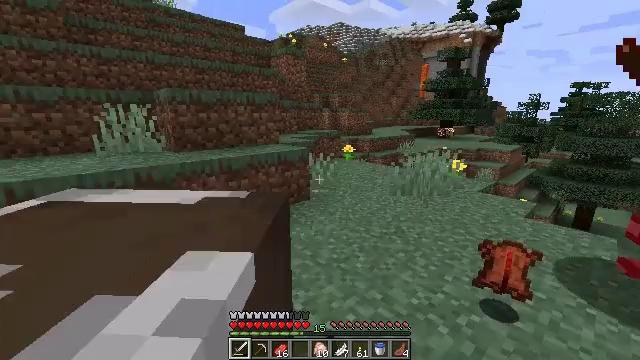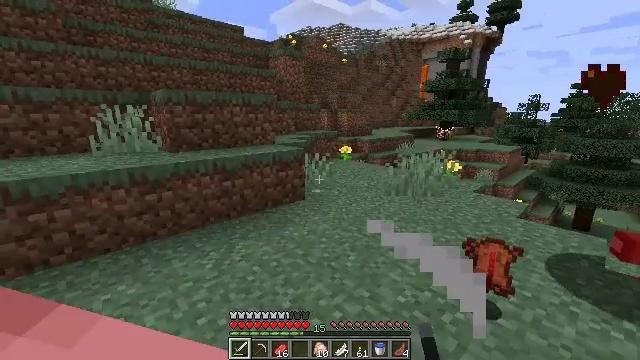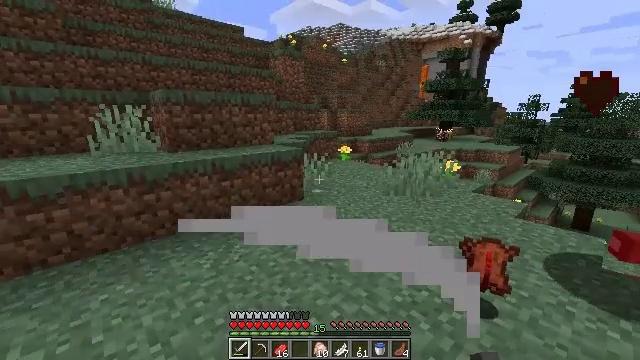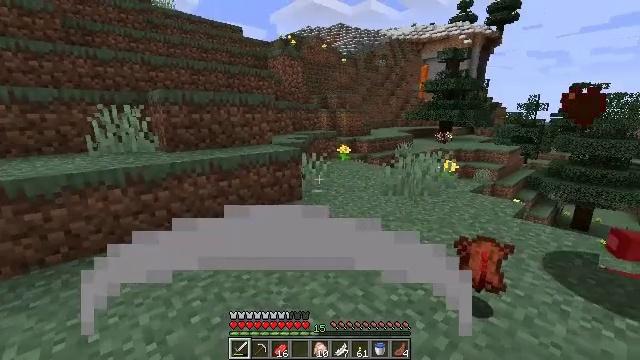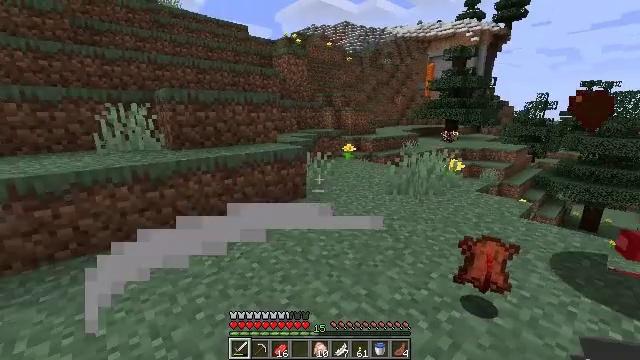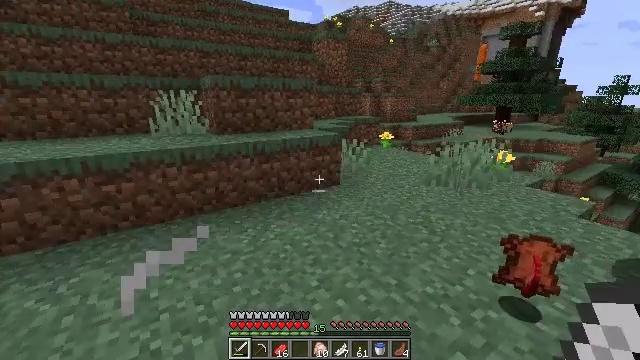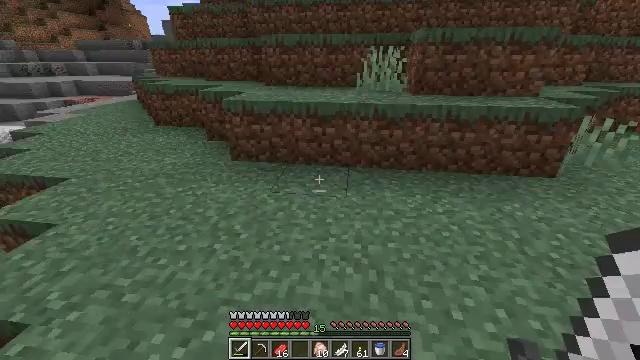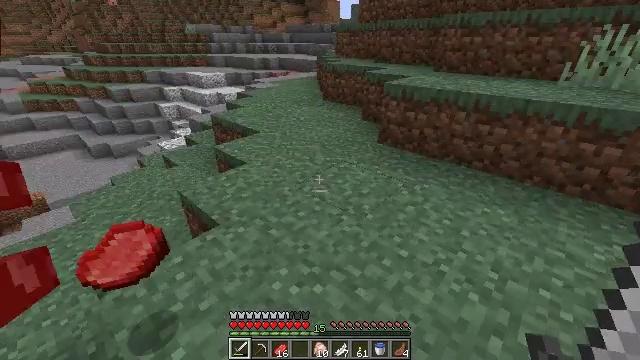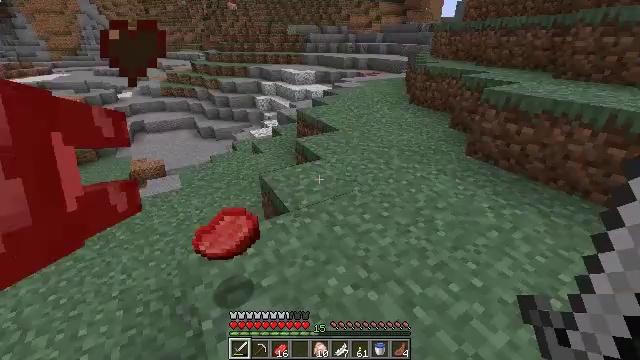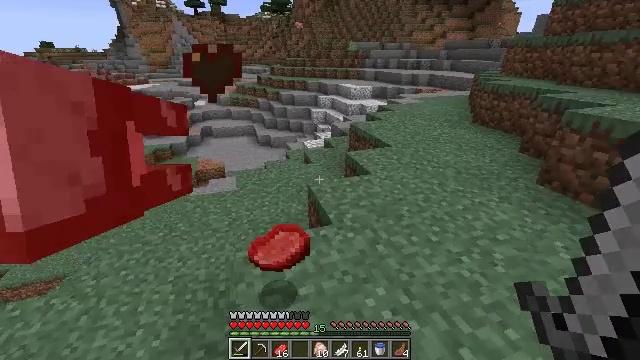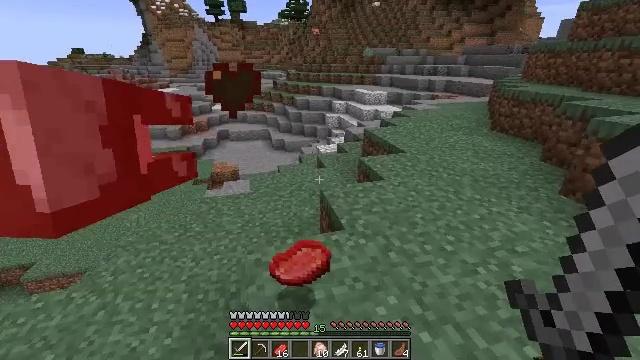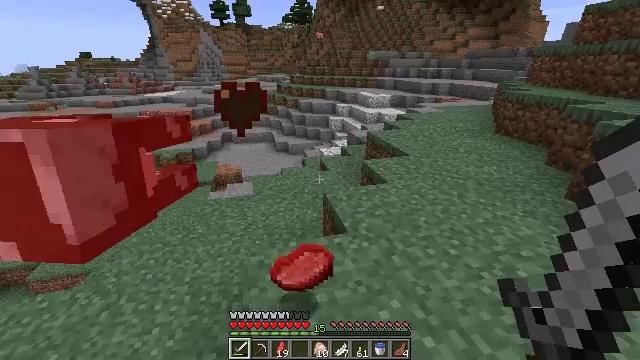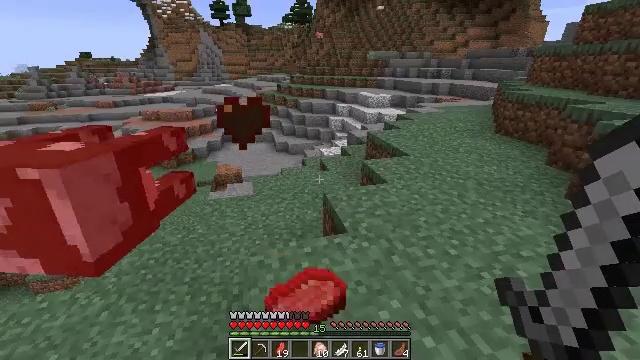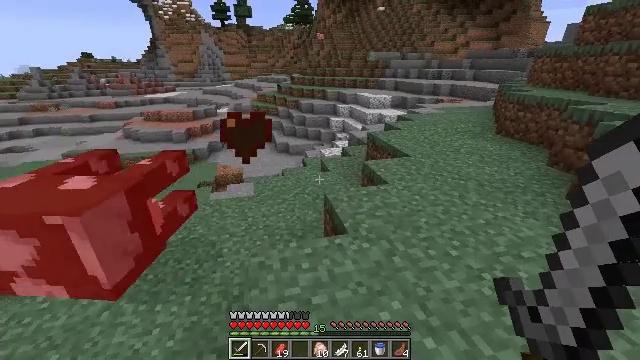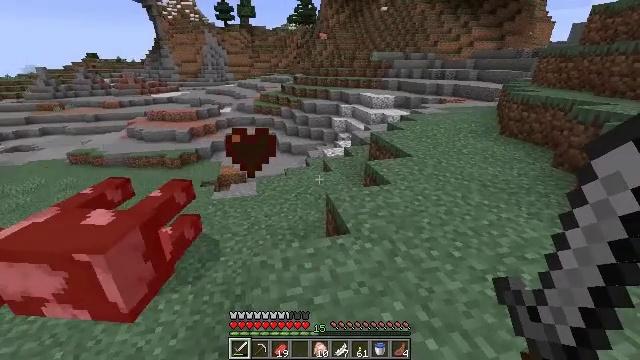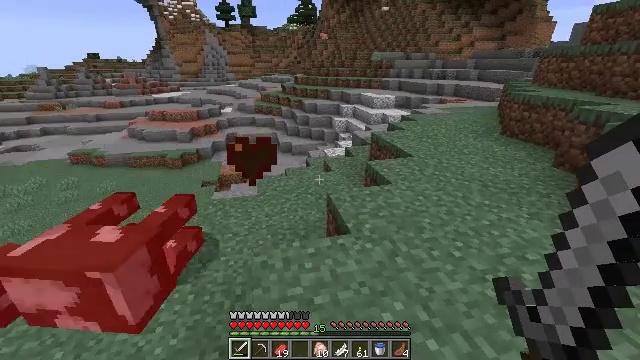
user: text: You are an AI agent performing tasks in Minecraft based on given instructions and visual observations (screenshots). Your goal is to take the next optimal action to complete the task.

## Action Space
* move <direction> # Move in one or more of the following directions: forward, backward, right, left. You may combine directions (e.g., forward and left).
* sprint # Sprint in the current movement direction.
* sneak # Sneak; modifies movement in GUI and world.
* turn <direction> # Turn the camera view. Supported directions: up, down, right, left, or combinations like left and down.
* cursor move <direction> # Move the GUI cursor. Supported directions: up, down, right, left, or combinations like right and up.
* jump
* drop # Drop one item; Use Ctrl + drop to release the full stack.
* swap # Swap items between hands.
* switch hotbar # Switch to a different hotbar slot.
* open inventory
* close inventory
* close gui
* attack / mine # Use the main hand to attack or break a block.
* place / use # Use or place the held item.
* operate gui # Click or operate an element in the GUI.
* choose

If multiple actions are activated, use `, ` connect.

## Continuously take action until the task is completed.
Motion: motion action
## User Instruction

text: Gather grass block for landscaping.
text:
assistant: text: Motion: no_op
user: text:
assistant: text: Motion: no_op
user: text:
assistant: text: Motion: no_op
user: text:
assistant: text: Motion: turn left
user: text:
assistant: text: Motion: turn left and down
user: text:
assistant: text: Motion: turn left and down
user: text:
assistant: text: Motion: turn left and down
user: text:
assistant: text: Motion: turn left
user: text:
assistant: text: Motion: turn left and up
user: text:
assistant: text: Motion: turn left and up
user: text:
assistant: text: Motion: no_op
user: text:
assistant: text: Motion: no_op
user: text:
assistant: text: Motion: no_op
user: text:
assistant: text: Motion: no_op
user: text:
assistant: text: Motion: no_op
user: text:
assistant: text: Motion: no_op
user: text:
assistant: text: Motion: no_op
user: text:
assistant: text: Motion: turn right and down
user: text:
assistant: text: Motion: turn right and down
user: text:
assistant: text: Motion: turn left and down
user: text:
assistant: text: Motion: move forward, turn left and down
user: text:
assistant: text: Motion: move forward, turn right
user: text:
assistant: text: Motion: move forward, turn right and down
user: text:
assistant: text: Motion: move forward, turn right
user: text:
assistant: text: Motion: turn right and up
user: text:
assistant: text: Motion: turn right and up
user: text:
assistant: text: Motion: turn right and up
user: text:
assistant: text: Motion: turn right
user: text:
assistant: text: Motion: move forward, turn right
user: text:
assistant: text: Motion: move forward